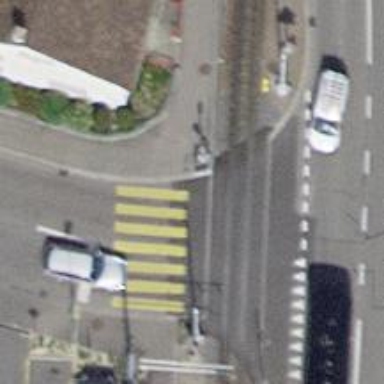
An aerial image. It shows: Uncontrolled zebra crossing with central island.